Field crop: maize
Growth stage: 1
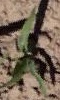
Species: maize